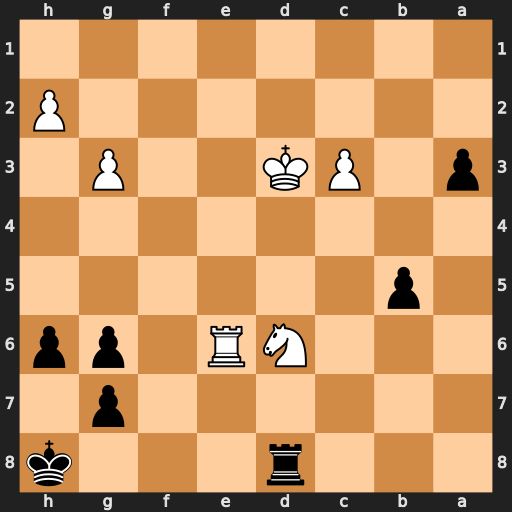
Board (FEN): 3r3k/6p1/3NR1pp/1p6/8/p1PK2P1/7P/8
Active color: b
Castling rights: -
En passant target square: -
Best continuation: a2 Re1 Rxd6+